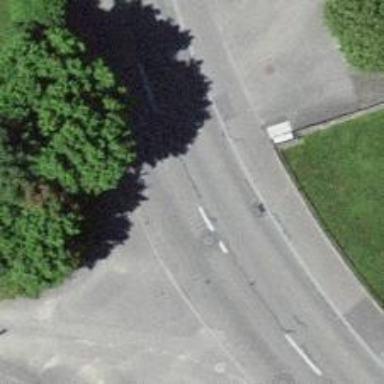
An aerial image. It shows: Tertiary road with sidewalk on the left.